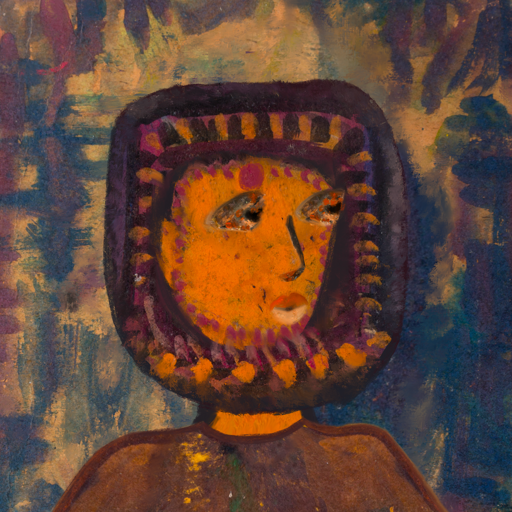
Background: InTheSun, Head And Neck Side: Doll_w_Hair, Face Side: Gypsy_Queen, Bust: Comrade, Hair Side: Blank, Head Accessory: Blank, Second Necklace: Blank, Necklace: Blank, Baby: Blank